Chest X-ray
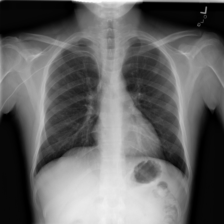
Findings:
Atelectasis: negative
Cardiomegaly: negative
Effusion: negative
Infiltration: negative
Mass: negative
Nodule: negative
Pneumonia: negative
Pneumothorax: negative
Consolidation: negative
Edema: negative
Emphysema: negative
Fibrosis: negative
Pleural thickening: negative
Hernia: negative